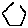
Label: hexagon